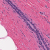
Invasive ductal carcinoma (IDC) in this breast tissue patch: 0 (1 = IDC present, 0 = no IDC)